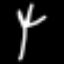
Label: fork